Field crop: tomato
Growth stage: 1
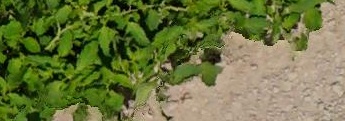
Species: tomato